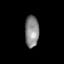
Tissue: lung
Cell type: Fibroblasts
Senescence score: 0.1396
Nuclear area (px): 428
Mean DAPI intensity: 137.299